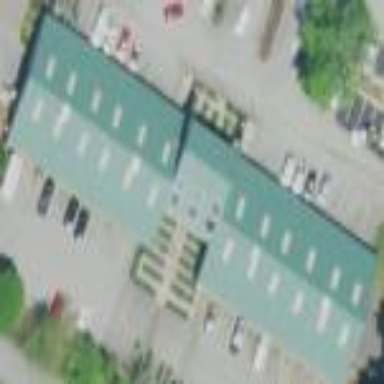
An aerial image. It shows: Farm shop located in building.